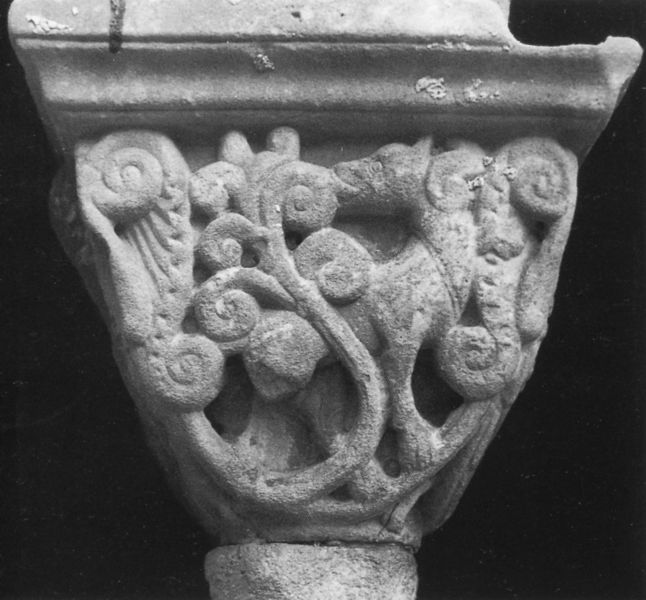
Titel: Kapitelle aus dem Kreuzgang
Standort: Cefalù, Dom (EU - I - Sizilien)
Schlagwörter: baum, blätter, wolf, säule, tier, ornament, stein, ranken, relief, detail, foto, schwarzweiß, kapitell, ranke, voluten, sandstein, romanik, schnecken, spiralen, biss